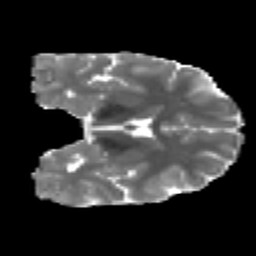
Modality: MD
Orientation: coronal
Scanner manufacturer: ge
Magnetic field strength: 3 T
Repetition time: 7.98 s
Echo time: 0.0701 s